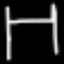
Label: bed